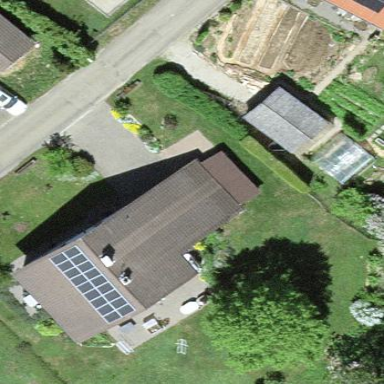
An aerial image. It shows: Simple house.